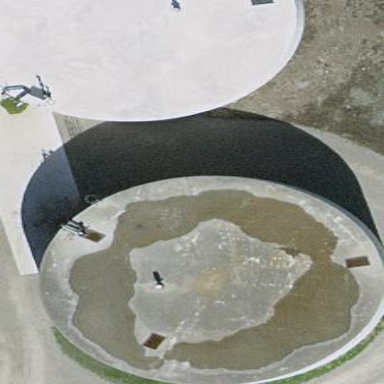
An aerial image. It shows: Storage tank building.